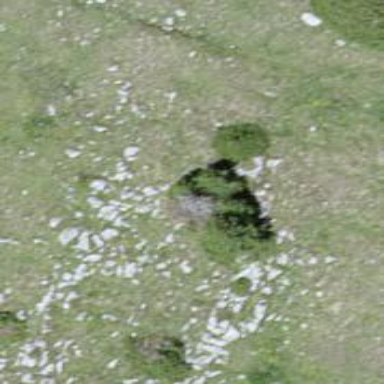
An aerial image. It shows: Needle-leaved tree in its natural environment.